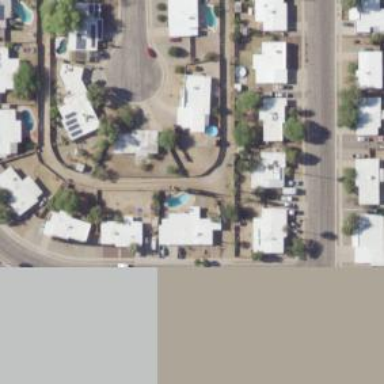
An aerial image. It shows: Alley classified as service road.